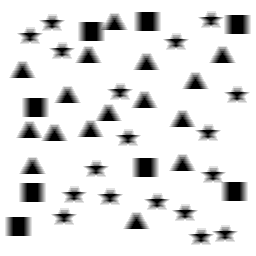
Squares: 8
Triangles: 16
Stars: 18
Total shapes: 42